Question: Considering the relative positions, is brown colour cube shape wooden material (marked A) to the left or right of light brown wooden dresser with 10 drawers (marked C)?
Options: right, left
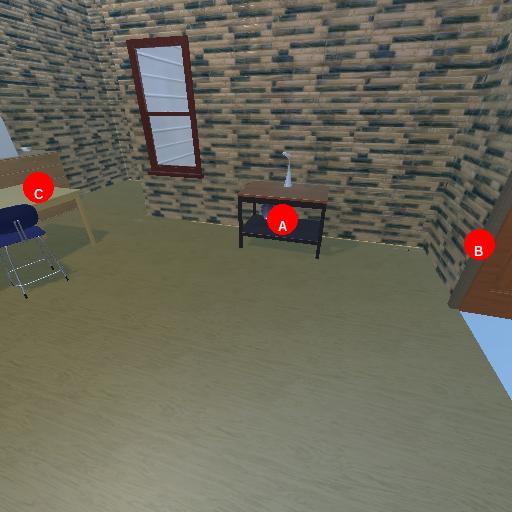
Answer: right